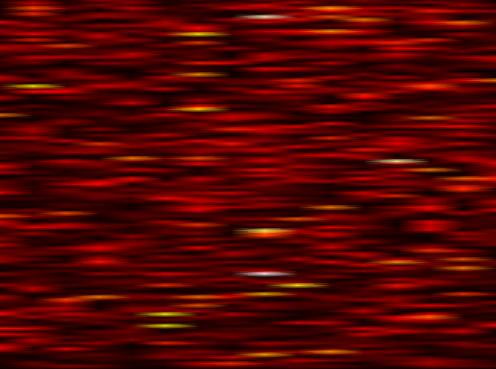
Label: FBMC